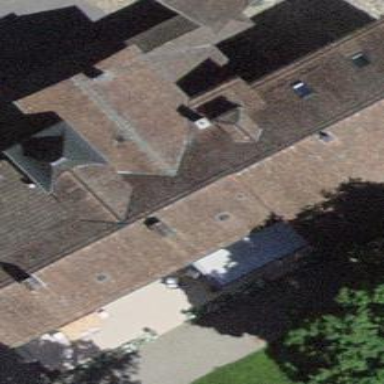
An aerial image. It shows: Half-hipped roof building.